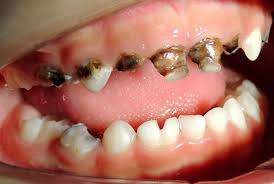
Condition: Caries